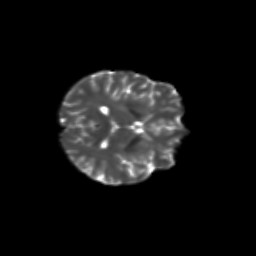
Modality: T2w
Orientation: axial
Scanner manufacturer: siemens
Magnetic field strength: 3 T
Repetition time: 9.2 s
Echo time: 0.084 s